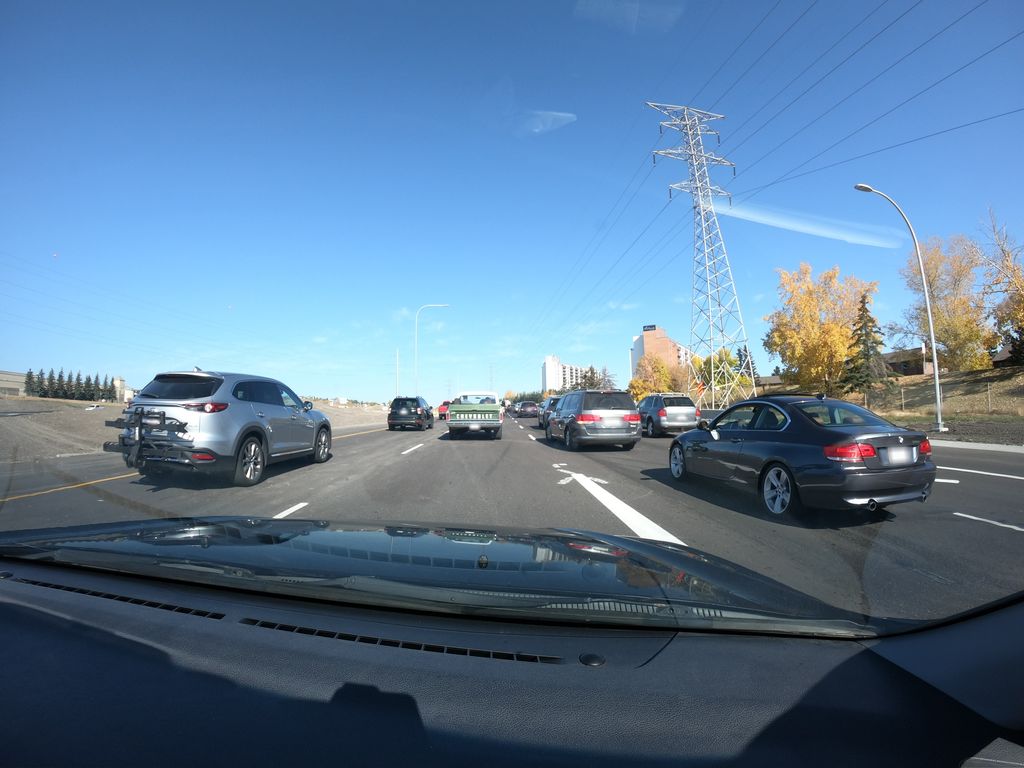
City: calgary